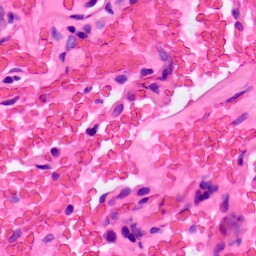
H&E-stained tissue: Lung